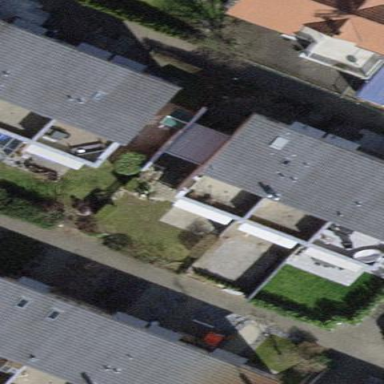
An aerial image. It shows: Garden area designated for leisure land.